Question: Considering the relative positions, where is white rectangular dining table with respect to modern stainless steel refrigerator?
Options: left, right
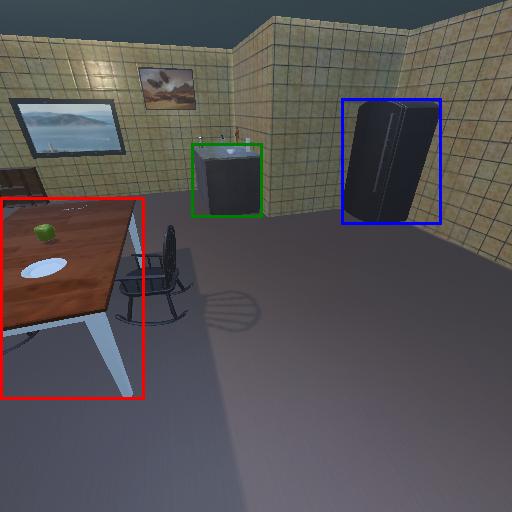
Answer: left